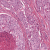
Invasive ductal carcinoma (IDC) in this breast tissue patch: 1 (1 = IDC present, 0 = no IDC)